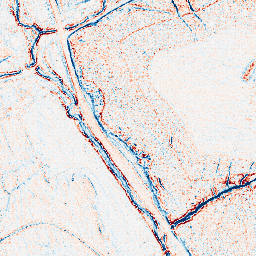
Category: edge_preserving
Decomposition family: anisotropic_diffusion
Decomposition parameters: iterations: 5
kappa: 30
gamma: 0.1
Upsampling method: area
Upsampling parameters: scale: 2
Upsampling scale: 2